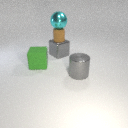
large gray metal cylinder to the right of large green rubber cube